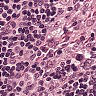
Metastatic tissue present: no